Question: I am trying to implement ActionBarSherlock with three tabs in the way that the tabs are placed in the same line as HomeButton. See the picture below:

I created the ActionBarSherlock and added the three tabs but they did not appear on the screen. What did I miss?
Here is my code:
'''
//ActionBarSherlock settings
ActionBar actionBar=getSupportActionBar();
Resources res=getResources();
actionBar.setDisplayUseLogoEnabled(true);
actionBar.setLogo(res.getDrawable(R.drawable.logo));
actionBar.setSplitBackgroundDrawable(res.getDrawable(R.drawable.separator));
actionBar.setBackgroundDrawable(res.getDrawable(R.drawable.navbar));
actionBar.setHomeButtonEnabled(true);
actionBar.setDisplayHomeAsUpEnabled(true);
//Tabs
actionBar.addTab(actionBar.newTab().setText("apps").setIcon(R.drawable.ico_apps_normal).setTabListener(this).setTag("apps tab"),true);
actionBar.addTab(actionBar.newTab().setIcon(R.drawable.ico_add_normal).setTabListener(this).setTag("add tab"));
actionBar.addTab(actionBar.newTab().setIcon(R.drawable.ico_news_normal).setTabListener(this).setTag("news tab"));
'''
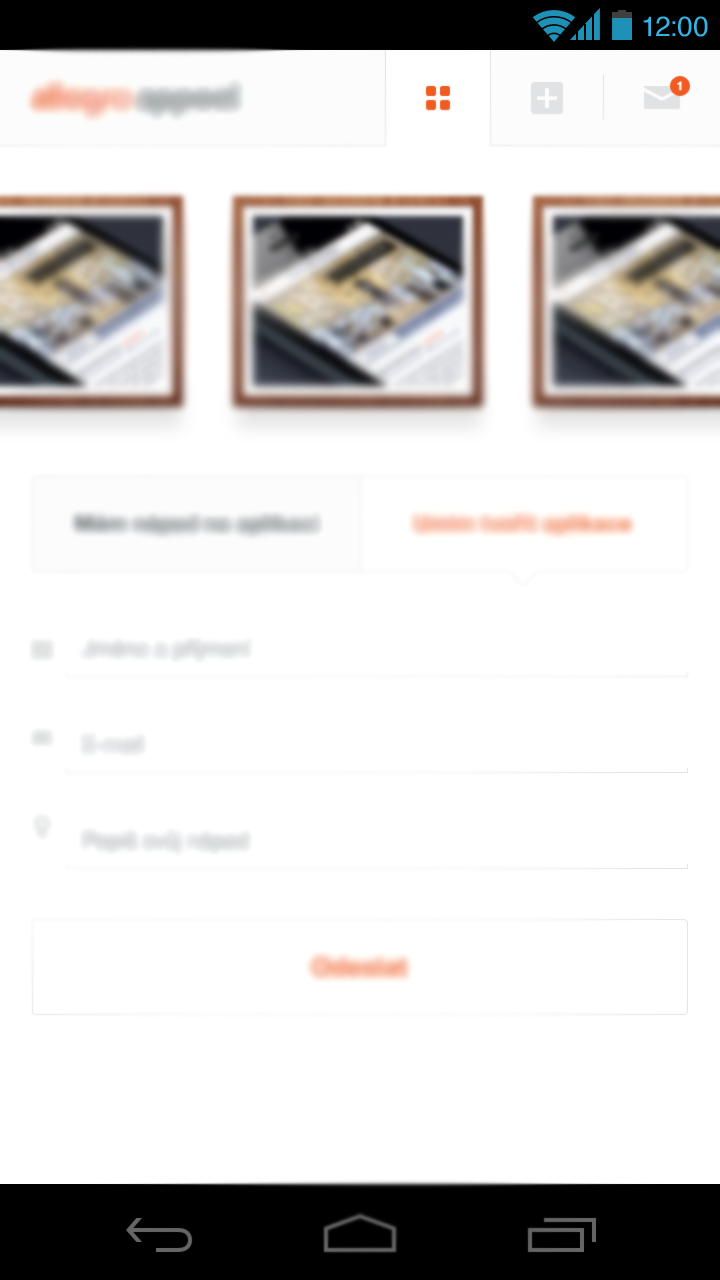
Answer: Try adding
'''
bar.setNavigationMode(ActionBar.NAVIGATION_MODE_TABS);
'''
before you start adding your tabs. It seems like you haven't set your navigation mode.
I've also answered a similar question regarding Actionbars and navigaton tabs <URL>